Question: Is it possible that when user register in Magento, that time he also saves his Addresses (Billing & Shipping)

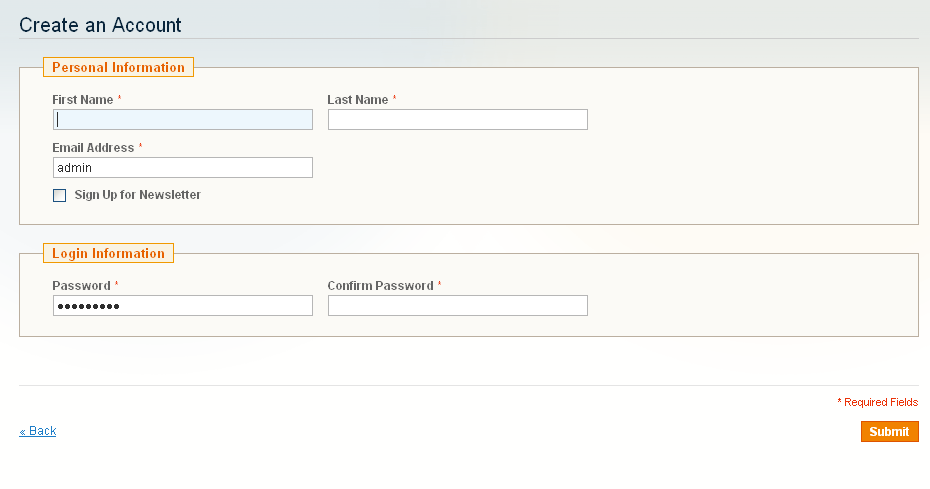
Answer: Create a module with a controller that extends the 'Mage_Customer_AccountController', containing 'createPostAction()'. I duplicated the bit that handles the billing address, find this if-block:
'''
if ($this->getRequest()->getPost('create_address')) {
'''
And add this to the end of it:
'''
if ($this->getRequest()->getPost('create_shipping_address')) {
$shippingAddress = Mage::getModel('customer/address');
$shippingAddressForm = Mage::getModel('customer/form');
$shippingAddressForm->setFormCode('customer_register_address')
->setEntity($shippingAddress);
$shippingAddressData = array(
'firstname' => $addressData['firstname'],
'lastname' => $addressData['lastname'],
'company' => $this->getRequest()->getPost('shipping_company'),
'street' => $this->getRequest()->getPost('shipping_street'),
'city' => $this->getRequest()->getPost('shipping_city'),
'country_id' => $this->getRequest()->getPost('shipping_country_id'),
'region' => $this->getRequest()->getPost('shipping_region'),
'region_id' => $this->getRequest()->getPost('shipping_region_id'),
'postcode' => $this->getRequest()->getPost('shipping_postcode'),
'telephone' => $this->getRequest()->getPost('shipping_telephone'),
'fax' => $this->getRequest()->getPost('shipping_fax')
);
$shippingAddressErrors = $addressForm->validateData($shippingAddressData);
if ($shippingAddressErrors === true) {
$shippingAddress->setId(null)
->setIsDefaultBilling($this->getRequest()->getParam('shipping_default_billing', false))
->setIsDefaultShipping($this->getRequest()->getParam('shipping_default_shipping', false));
$shippingAddressForm->compactData($shippingAddressData);
$customer->addAddress($shippingAddress);
$shippingAddressErrors = $shippingAddress->validate();
if (is_array($shippingAddressErrors)) {
$errors = array_merge($errors, $shippingAddressErrors);
}
} else {
$errors = array_merge($errors, $shippingAddressErrors);
}}
'''
Of course you also need to duplicate the form in your themes 'template/customer/form/register.html', specifically the code inside this if-block:
'''
if($this->getShowAddressFields()): ?>
'''
Prefix all the field names IDs and in the copied code with shipping_. In the JavaScript at the bottom you need to duplicate the RegionUpdater line, like so:
'''
new RegionUpdater('country', 'region', 'region_id', <?php echo $this->helper('directory')->getRegionJson() ?>, undefined, 'zip');
new RegionUpdater('country', 'shipping_region', 'shipping_region_id', <?php echo $this->helper('directory')->getRegionJson() ?>, undefined, 'zip');
'''
(almost) complete code can be found here:
AccountController.php:
<URL>
register.html:
<URL>